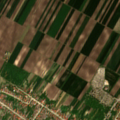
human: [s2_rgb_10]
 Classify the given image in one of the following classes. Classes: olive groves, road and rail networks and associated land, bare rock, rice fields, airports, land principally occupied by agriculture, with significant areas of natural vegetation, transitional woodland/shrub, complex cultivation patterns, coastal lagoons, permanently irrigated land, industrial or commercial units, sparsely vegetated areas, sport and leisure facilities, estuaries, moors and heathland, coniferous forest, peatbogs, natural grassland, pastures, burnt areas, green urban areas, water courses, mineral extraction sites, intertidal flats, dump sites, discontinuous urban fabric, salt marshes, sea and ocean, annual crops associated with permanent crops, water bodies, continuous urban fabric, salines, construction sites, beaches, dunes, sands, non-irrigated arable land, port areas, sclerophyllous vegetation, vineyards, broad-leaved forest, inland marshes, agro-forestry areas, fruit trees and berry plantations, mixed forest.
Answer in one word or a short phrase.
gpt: discontinuous urban fabric, non-irrigated arable land, complex cultivation patterns